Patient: sex F, age 72
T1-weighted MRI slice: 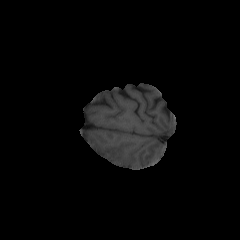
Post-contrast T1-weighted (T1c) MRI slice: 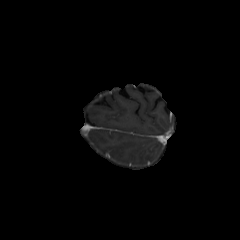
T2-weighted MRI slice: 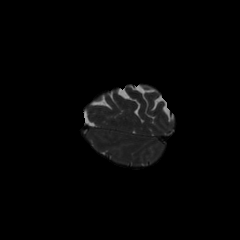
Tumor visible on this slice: no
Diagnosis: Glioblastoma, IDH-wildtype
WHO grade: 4